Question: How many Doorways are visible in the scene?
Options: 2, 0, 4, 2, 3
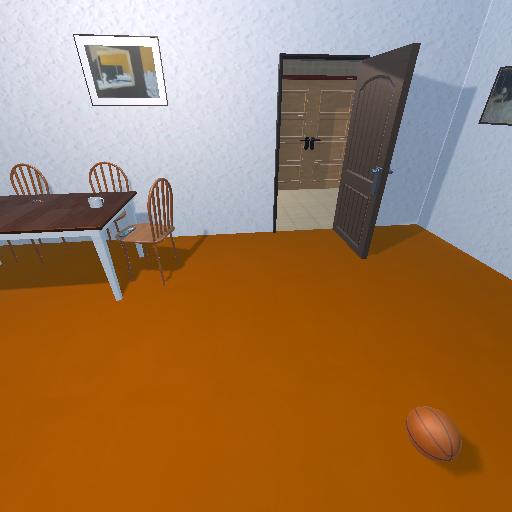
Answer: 2